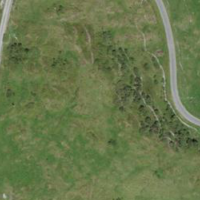
EUNIS habitat code: 32
Species observed at this site:
Arnica montana